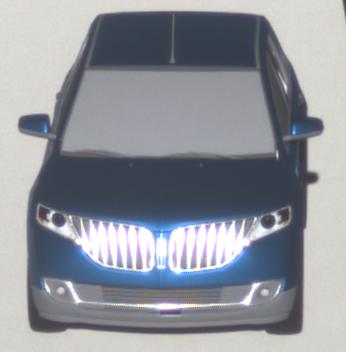
Make: Lincoln
Model: MKX
Detailed model: Gen. 1 CD3
Model produced from: 2010
Model produced until: 2015
Doors: 5
Color: blue
Road condition: dry road
Daytime: morning or afternoon
Contrast: high contrast